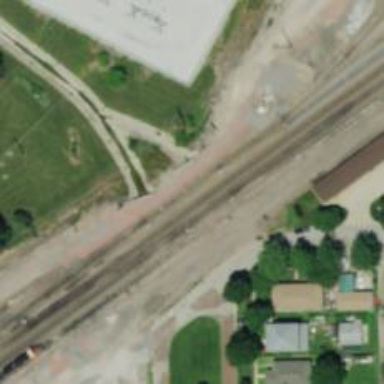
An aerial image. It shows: Railroad crossover.